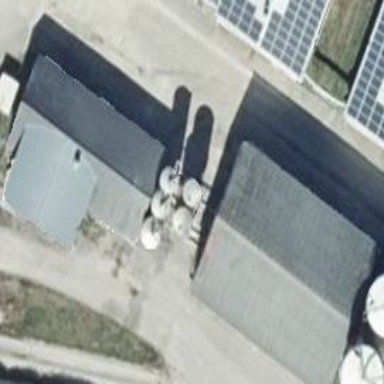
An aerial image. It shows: Storage tank for crops.